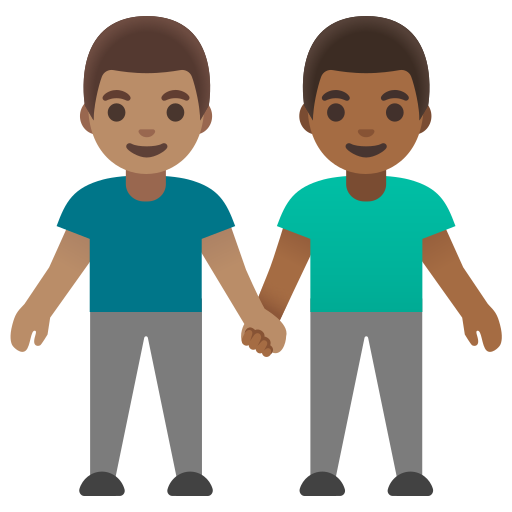
Emoji: 👨🏽‍🤝‍👨🏾